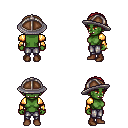
a pixel art fantasy rpg character, female body template, orc, green skin, gold arm armor, metal pants, brunette parted hairstyle, chain helm, bracelets, brown shoes, four views (front, back, left, right), 2x2 character sprite sheet, small pixel art, hard edges, no anti-aliasing